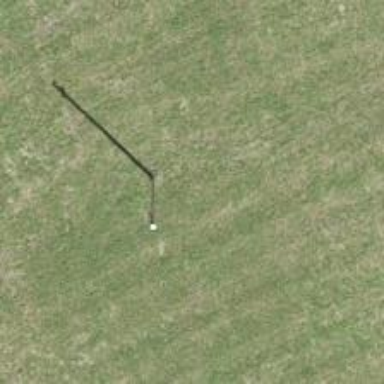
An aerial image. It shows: Power pole.